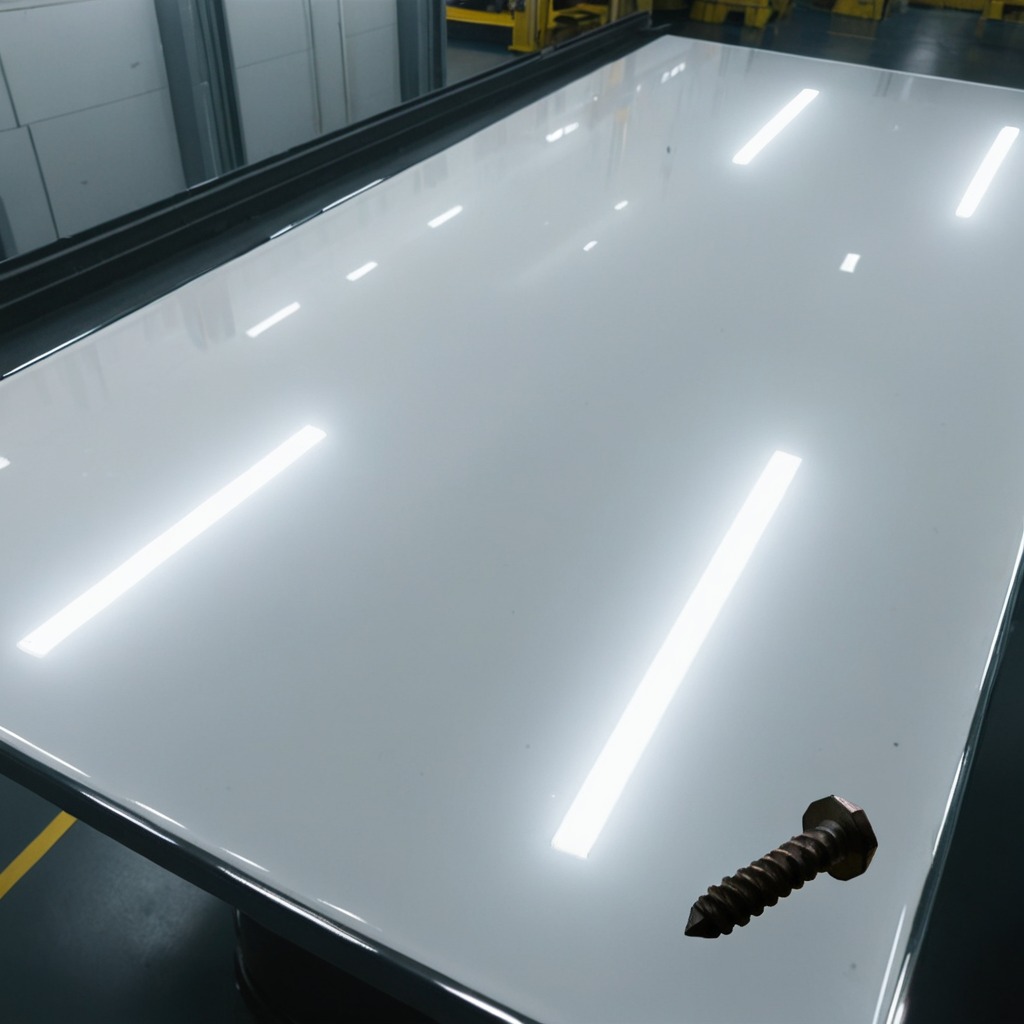
A metal screw is lying on the table.